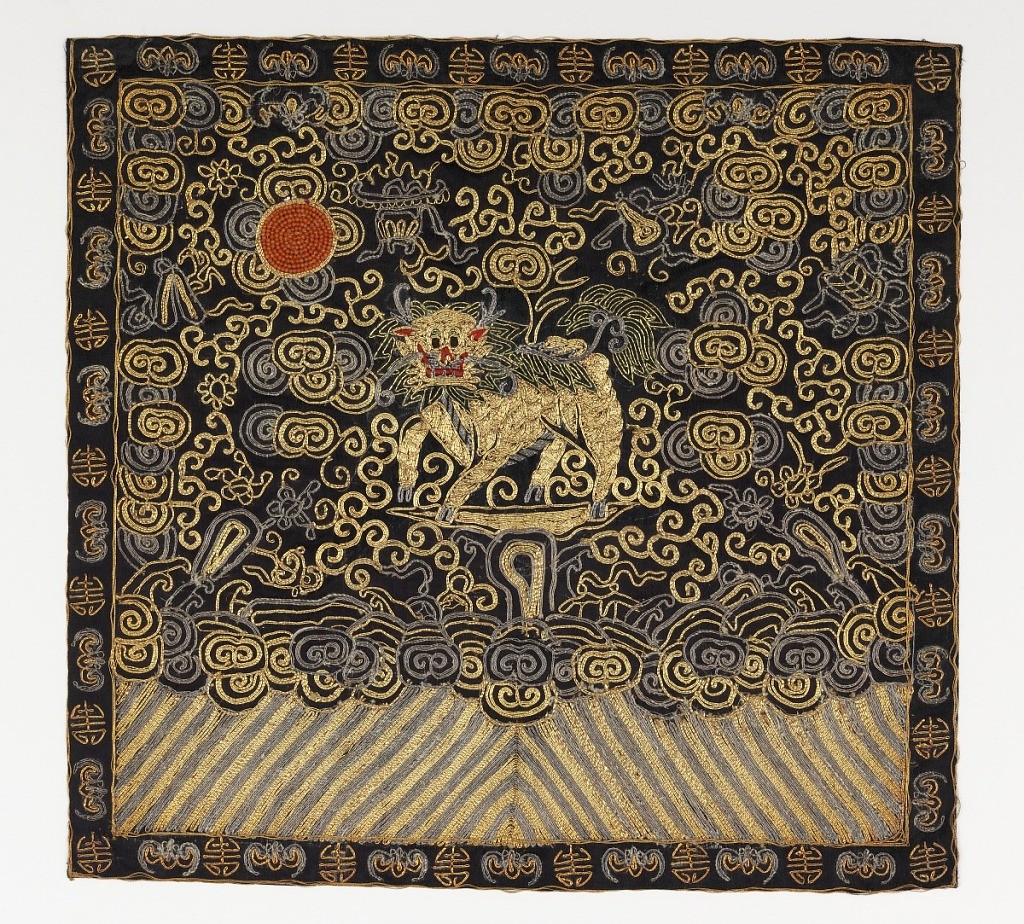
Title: Rank badge
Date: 19th century
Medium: satin, silk, metal thread, coral beads Technique: embroidery (couching stitch) on satin weave
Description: Mandarin Square (P'u-Tzu) for military official of the second rank. Lion on a rock surrounded by wave and cloud forms and symbols, worked in couching. Sun is made of small coral beads. Narrow border of Chinese character alternating with bat motif.